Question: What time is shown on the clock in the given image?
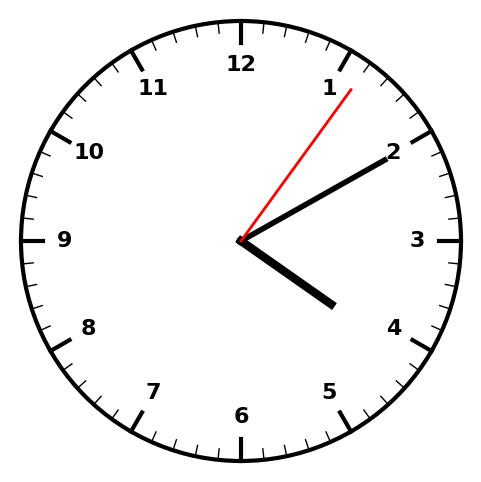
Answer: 04:10:06